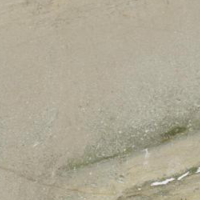
EUNIS habitat code: 48
Species observed at this site:
Corvus corax